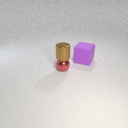
small red metal sphere to the left of large purple rubber cube